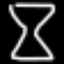
Label: hourglass